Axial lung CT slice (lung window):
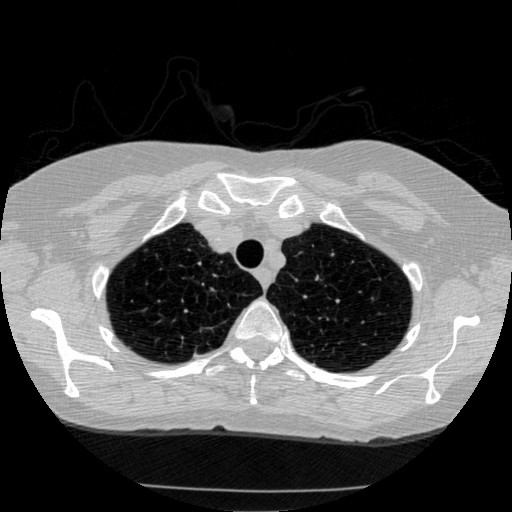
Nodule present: no